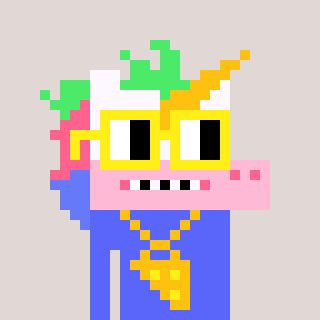
a pixel art character with square yellow glasses, a unicorn-shaped head and a purple-colored body on a warm background